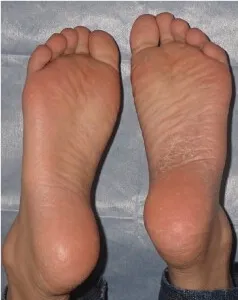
(d) 1 year after surgery: Photograph of the sole. No recurrence of palmoplantar pustulosis was noted at 1 year after surgery.
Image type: medical_photograph (skin_photograph)